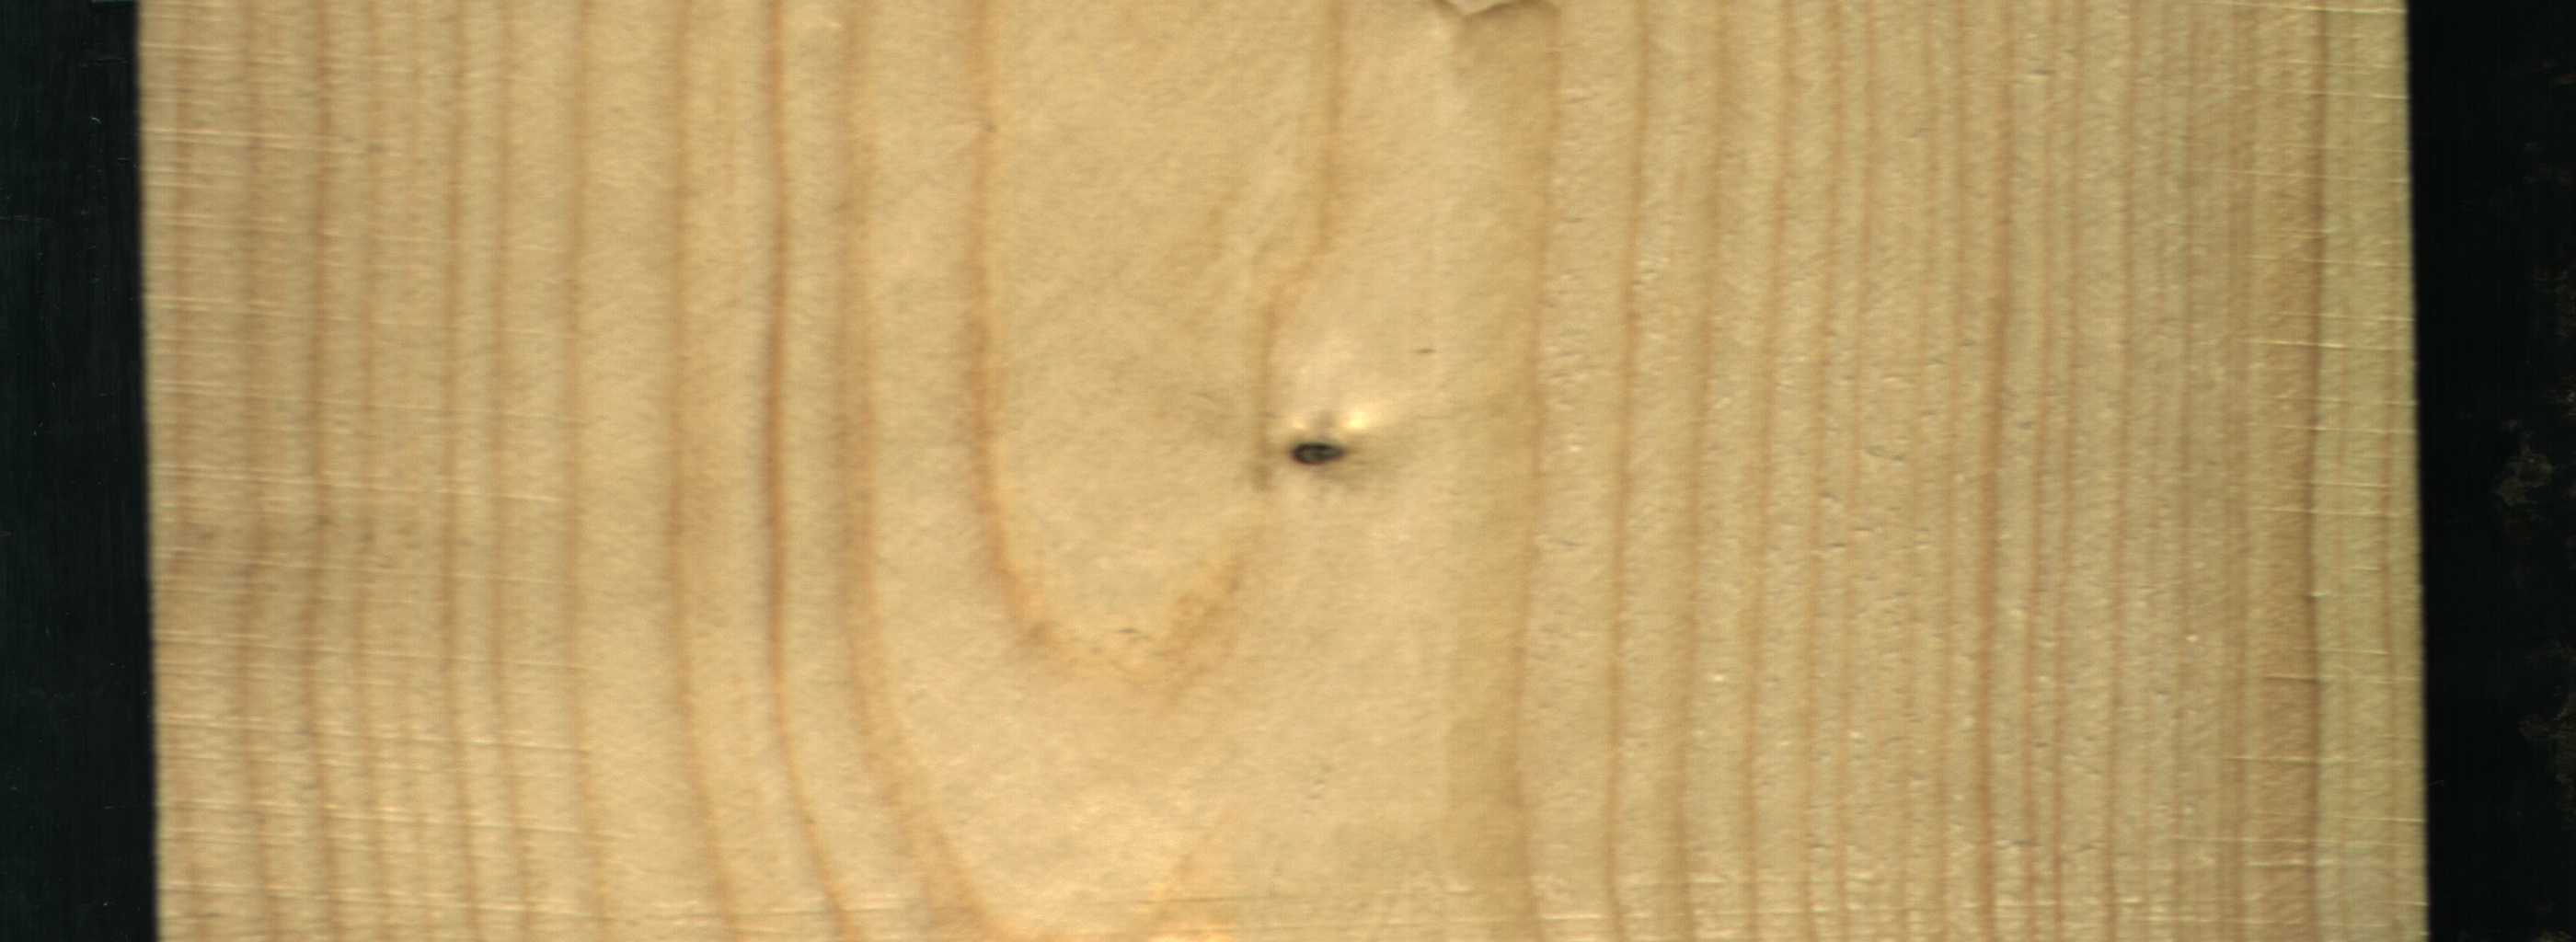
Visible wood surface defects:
Dead_Knot